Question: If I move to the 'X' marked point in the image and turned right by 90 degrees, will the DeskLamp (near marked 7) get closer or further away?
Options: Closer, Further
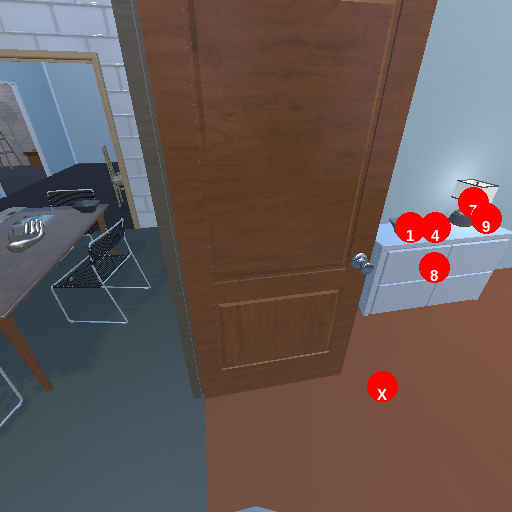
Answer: Closer